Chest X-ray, AP view. Patient: 46 years old, sex F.
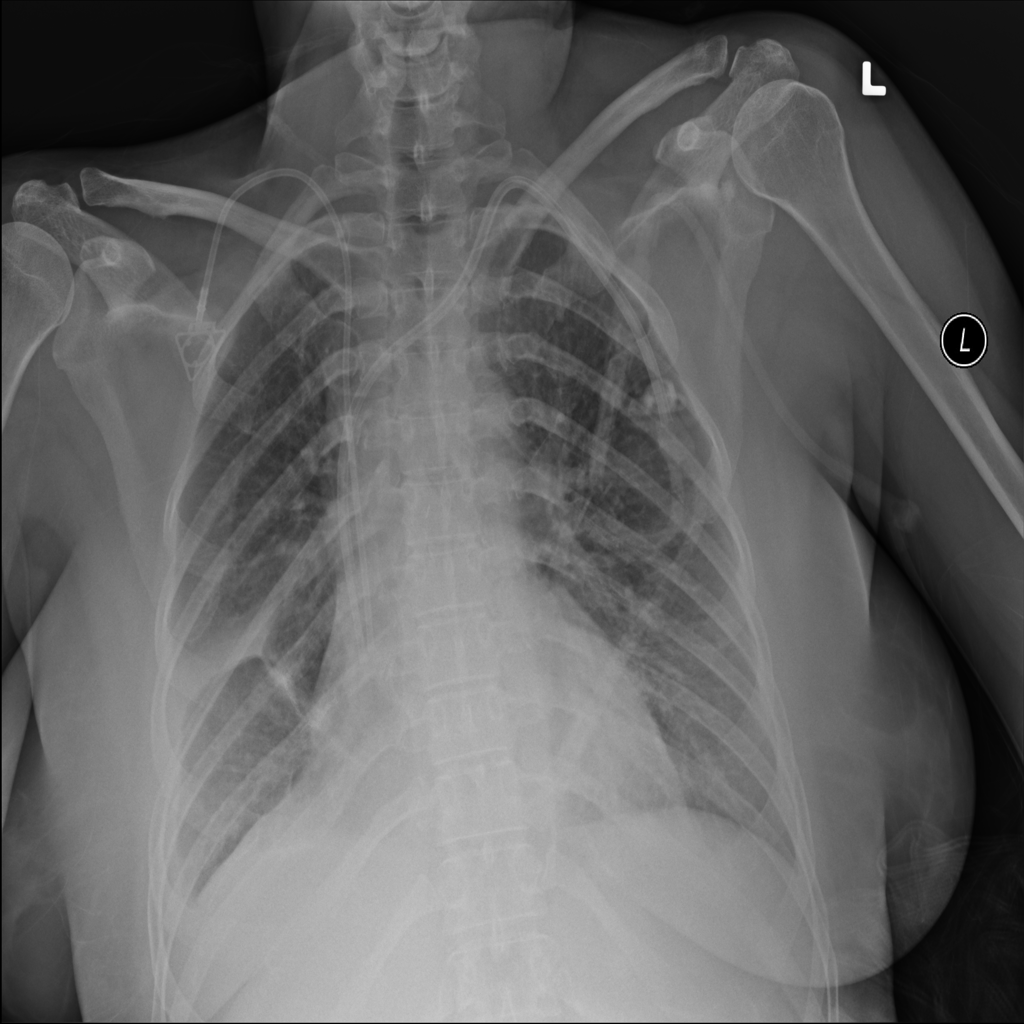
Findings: Atelectasis, Pleural_Thickening